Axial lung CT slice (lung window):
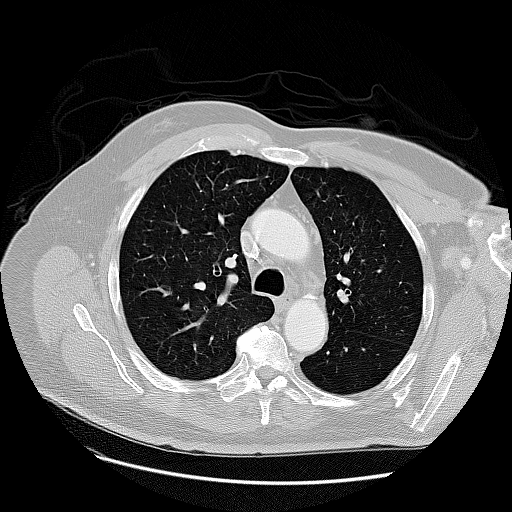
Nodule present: no